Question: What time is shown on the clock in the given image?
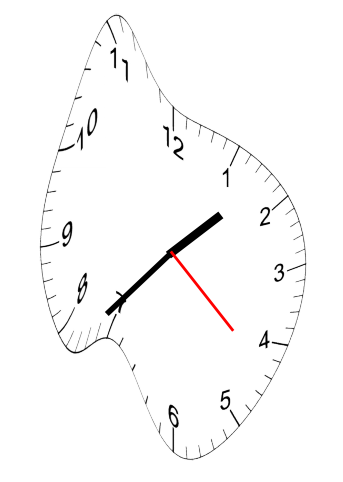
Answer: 01:37:22